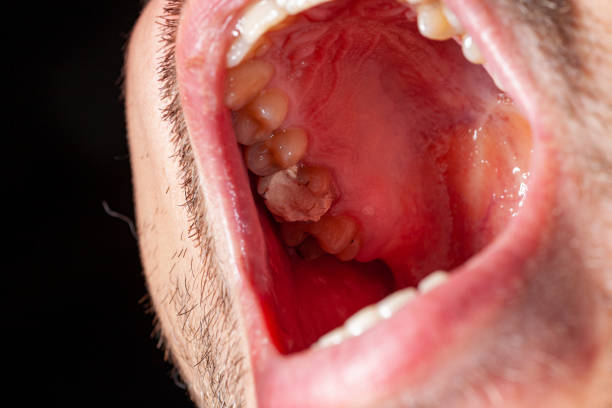
Condition: Caries